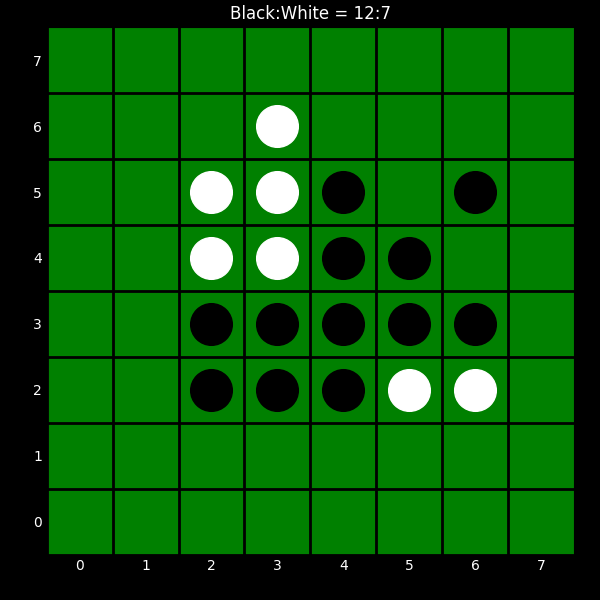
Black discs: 12
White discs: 7